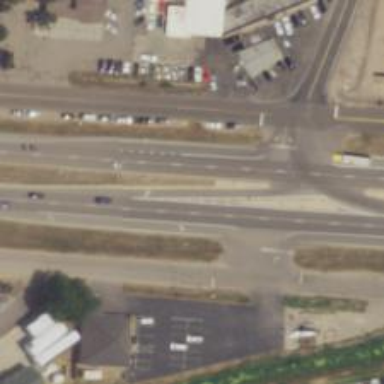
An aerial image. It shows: Trunk link highway.